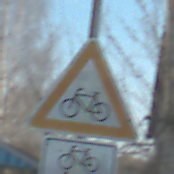
Verkehrszeichen: RadverkehrRechts
Zusatzzeichen unten: RichtungsangabeDurchPfeile9
Umgebung: Outdoor, Suburban
Tageszeit: MorningAfternoon
Wetter: Clear
Licht: Natural
Jahreszeit: NotSpecified
Kontrast: HighContrast